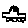
Label: car